Question: I am new to and My project is based on php framework. All tables working fine in live. i created a trigger function on my local server and its working good in local. But in Cpanel I didn't have Trigger function in Phppgadmin. can any one help me to create trigger function on live.

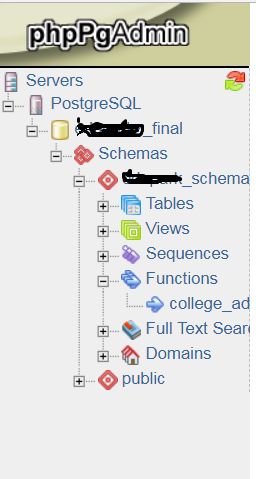
Answer: You can execute your trigger DDL in SQL editor and then check the trigger in particular table.
Navigation : your_schema >> Tables >> Table.
That will show the trigger in triggers tab.